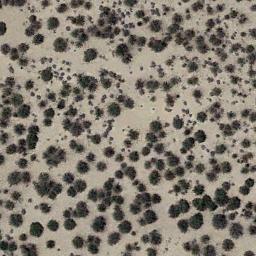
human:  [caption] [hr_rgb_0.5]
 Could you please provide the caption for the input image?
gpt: Many traces of cars driving in this desert can be seen .

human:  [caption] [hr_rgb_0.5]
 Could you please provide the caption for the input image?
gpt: Chaparral is evenly distributed on the sand .

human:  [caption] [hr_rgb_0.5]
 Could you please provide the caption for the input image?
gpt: Some disconnected chaparrals grow in the desert .

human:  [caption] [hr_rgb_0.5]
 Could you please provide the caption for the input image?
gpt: There are some dry bushes make up the chaparral on the desert .

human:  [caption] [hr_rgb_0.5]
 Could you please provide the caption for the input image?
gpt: The chaparral is dense and even .